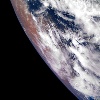
Label: cloud